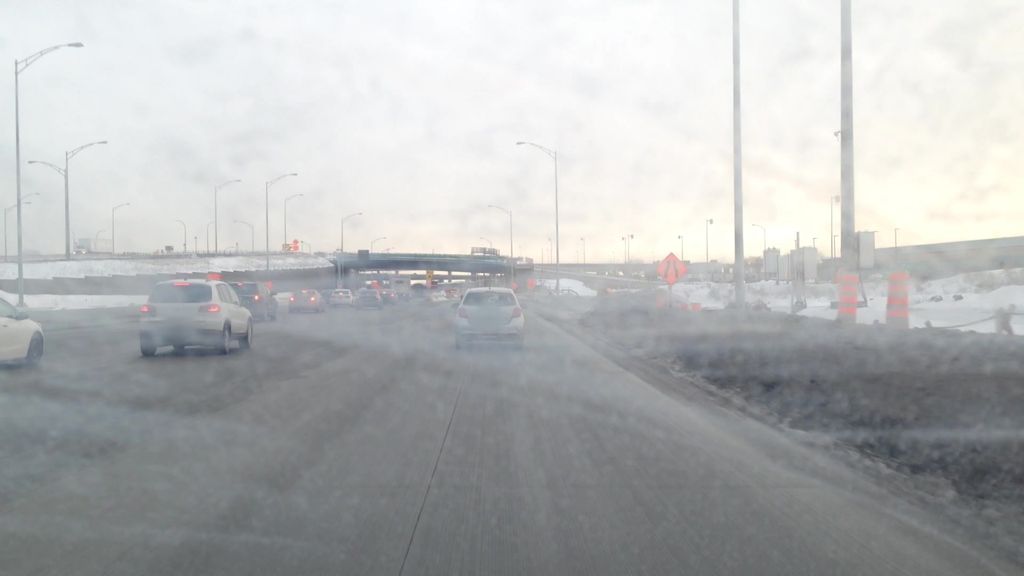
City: montreal